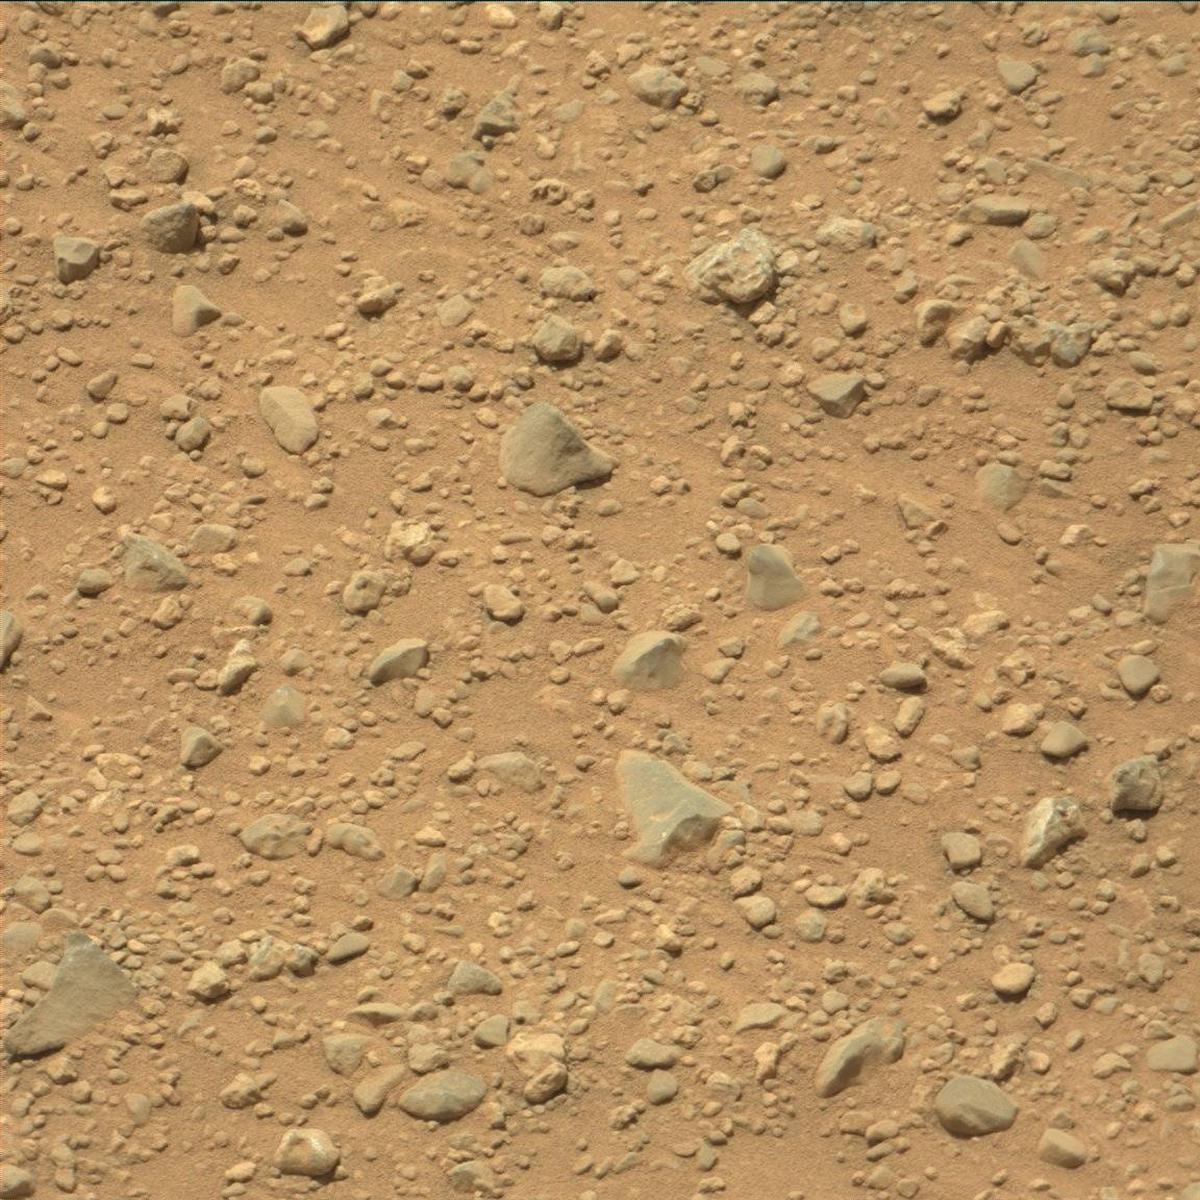
Terrain classes present: Bedrock, Rock, Sand / Soil